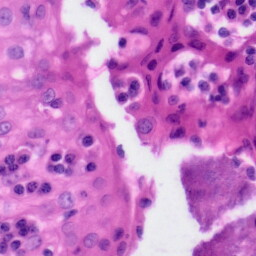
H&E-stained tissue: Tonsil